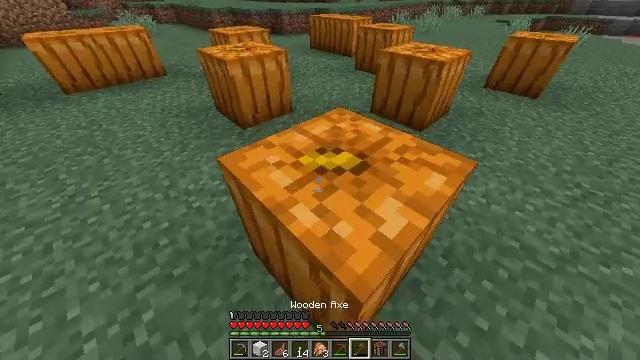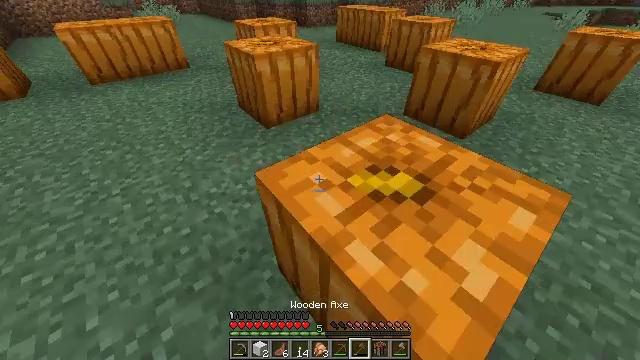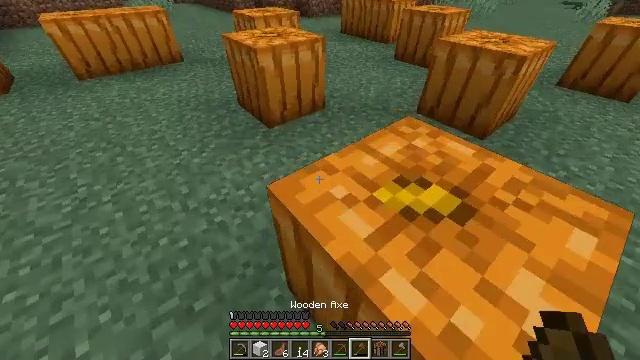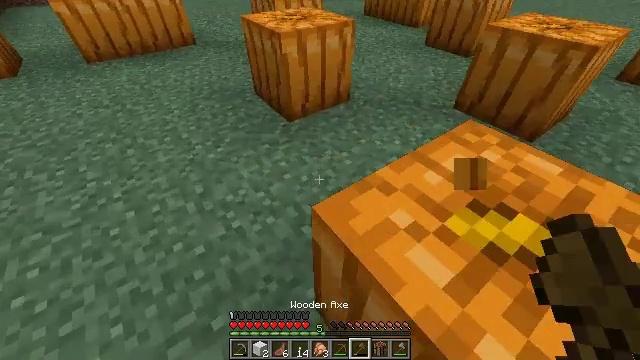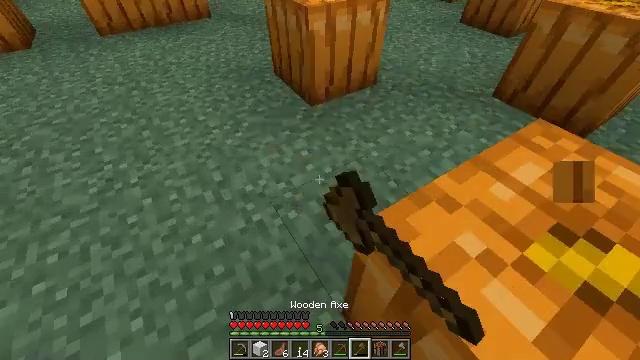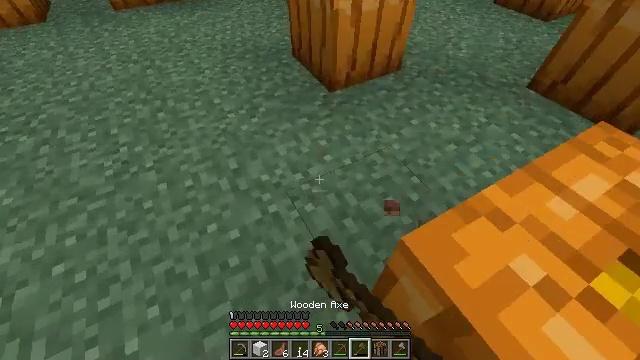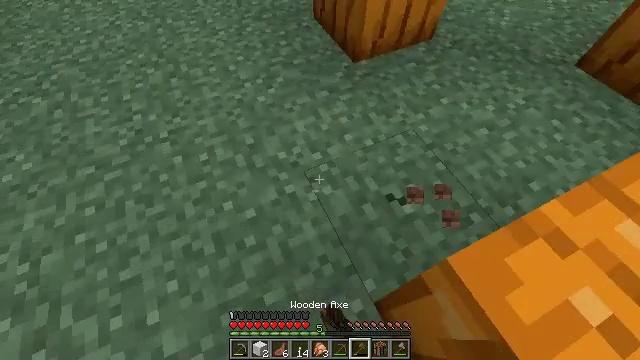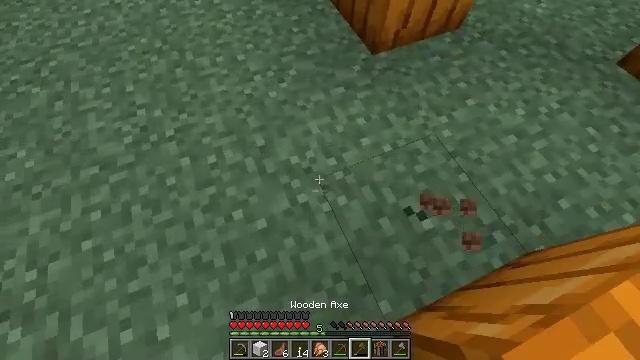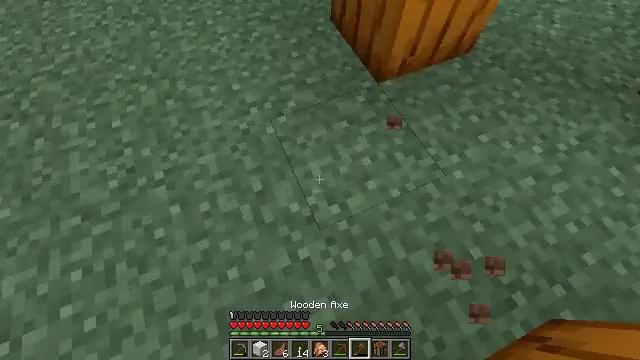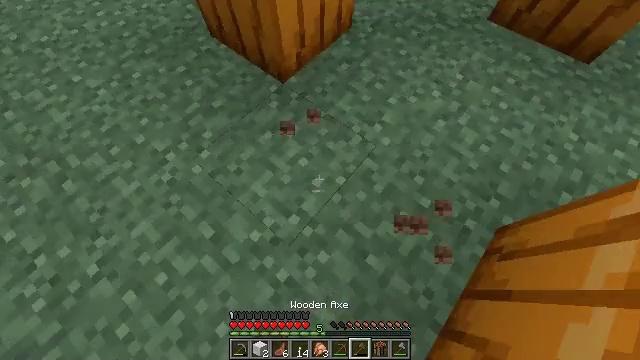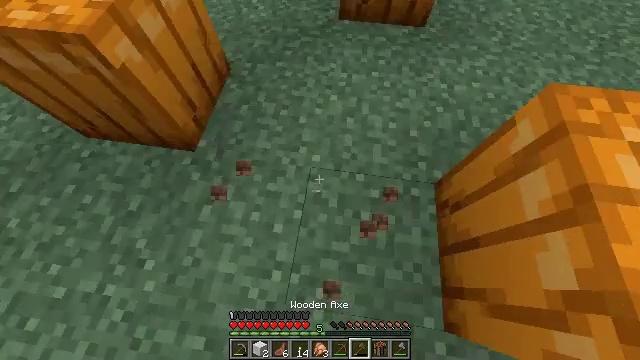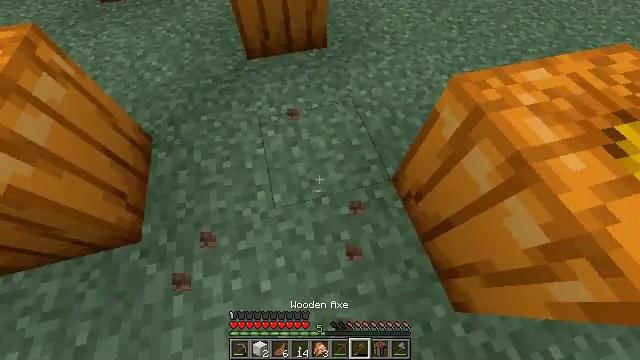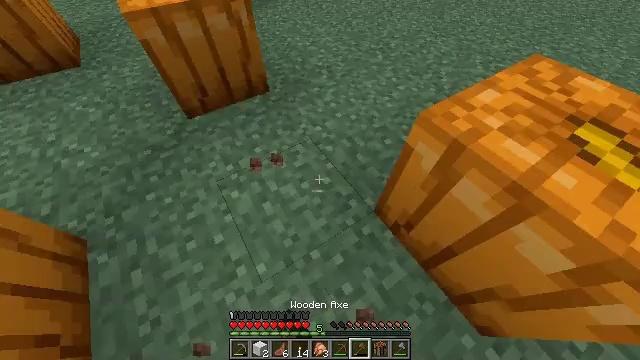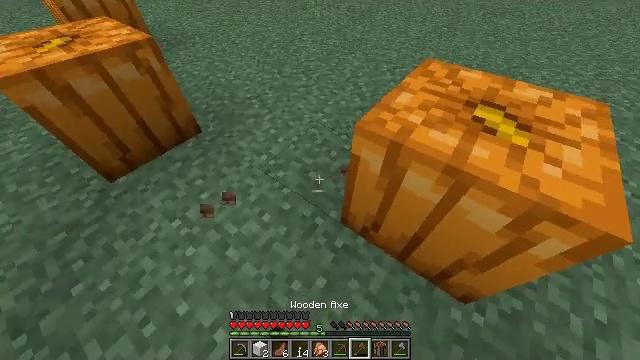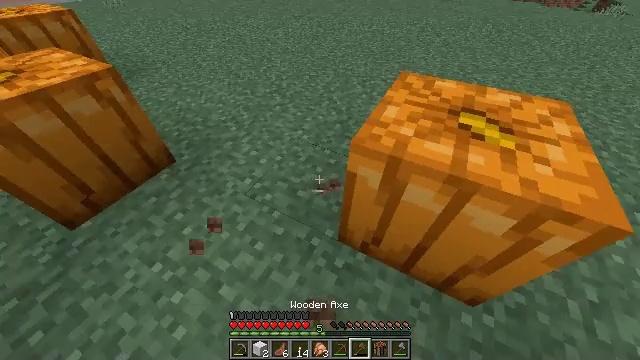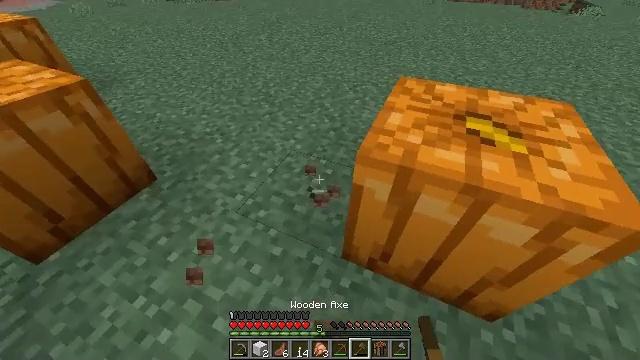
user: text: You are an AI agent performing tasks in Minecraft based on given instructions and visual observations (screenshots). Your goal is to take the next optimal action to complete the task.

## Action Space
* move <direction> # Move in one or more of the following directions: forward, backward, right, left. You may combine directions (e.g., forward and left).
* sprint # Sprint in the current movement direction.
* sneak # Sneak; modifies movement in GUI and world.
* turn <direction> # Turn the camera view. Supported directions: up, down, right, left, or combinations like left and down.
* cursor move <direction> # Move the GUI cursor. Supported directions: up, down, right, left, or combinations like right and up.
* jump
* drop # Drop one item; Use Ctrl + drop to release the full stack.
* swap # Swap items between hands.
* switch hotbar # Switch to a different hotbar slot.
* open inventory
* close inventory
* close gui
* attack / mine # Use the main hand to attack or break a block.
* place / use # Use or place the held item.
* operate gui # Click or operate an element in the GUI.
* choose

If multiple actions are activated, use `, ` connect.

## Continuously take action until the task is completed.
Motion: motion action
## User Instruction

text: Harvest a pumpkin from the field.
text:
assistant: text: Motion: move forward, sprint, turn left
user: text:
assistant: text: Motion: move forward, sprint
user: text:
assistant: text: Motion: move forward, sprint, turn left and down, attack / mine
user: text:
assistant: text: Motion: move forward, sprint, turn left and down, attack / mine
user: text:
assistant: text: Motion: move forward, sprint, turn left and down, attack / mine
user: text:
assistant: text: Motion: move forward, sprint, turn left and down, attack / mine
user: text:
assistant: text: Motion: move forward, sprint, turn left and down, attack / mine
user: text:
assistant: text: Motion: move forward, sprint, attack / mine
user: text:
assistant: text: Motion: move forward, sprint, turn right and down, attack / mine
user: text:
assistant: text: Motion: move forward, sprint, turn right, attack / mine
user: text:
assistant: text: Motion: move forward, sprint, turn right and up, attack / mine
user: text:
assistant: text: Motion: move forward, turn right and up, attack / mine
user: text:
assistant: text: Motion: turn right and up, attack / mine
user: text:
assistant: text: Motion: turn right and up, attack / mine
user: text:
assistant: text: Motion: turn right and up, attack / mine
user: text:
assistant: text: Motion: attack / mine
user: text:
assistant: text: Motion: turn right, attack / mine
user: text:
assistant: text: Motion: turn right and up, attack / mine
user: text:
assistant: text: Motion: turn right and up, attack / mine
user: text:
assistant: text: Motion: turn right, attack / mine
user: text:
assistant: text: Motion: turn right, attack / mine
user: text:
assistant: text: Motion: turn right, attack / mine
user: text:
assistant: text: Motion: turn right, attack / mine
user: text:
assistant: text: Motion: attack / mine
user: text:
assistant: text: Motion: attack / mine
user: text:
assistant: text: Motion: attack / mine
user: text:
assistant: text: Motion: attack / mine
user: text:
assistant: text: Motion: attack / mine
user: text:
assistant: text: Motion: attack / mine
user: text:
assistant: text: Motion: attack / mine